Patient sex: F
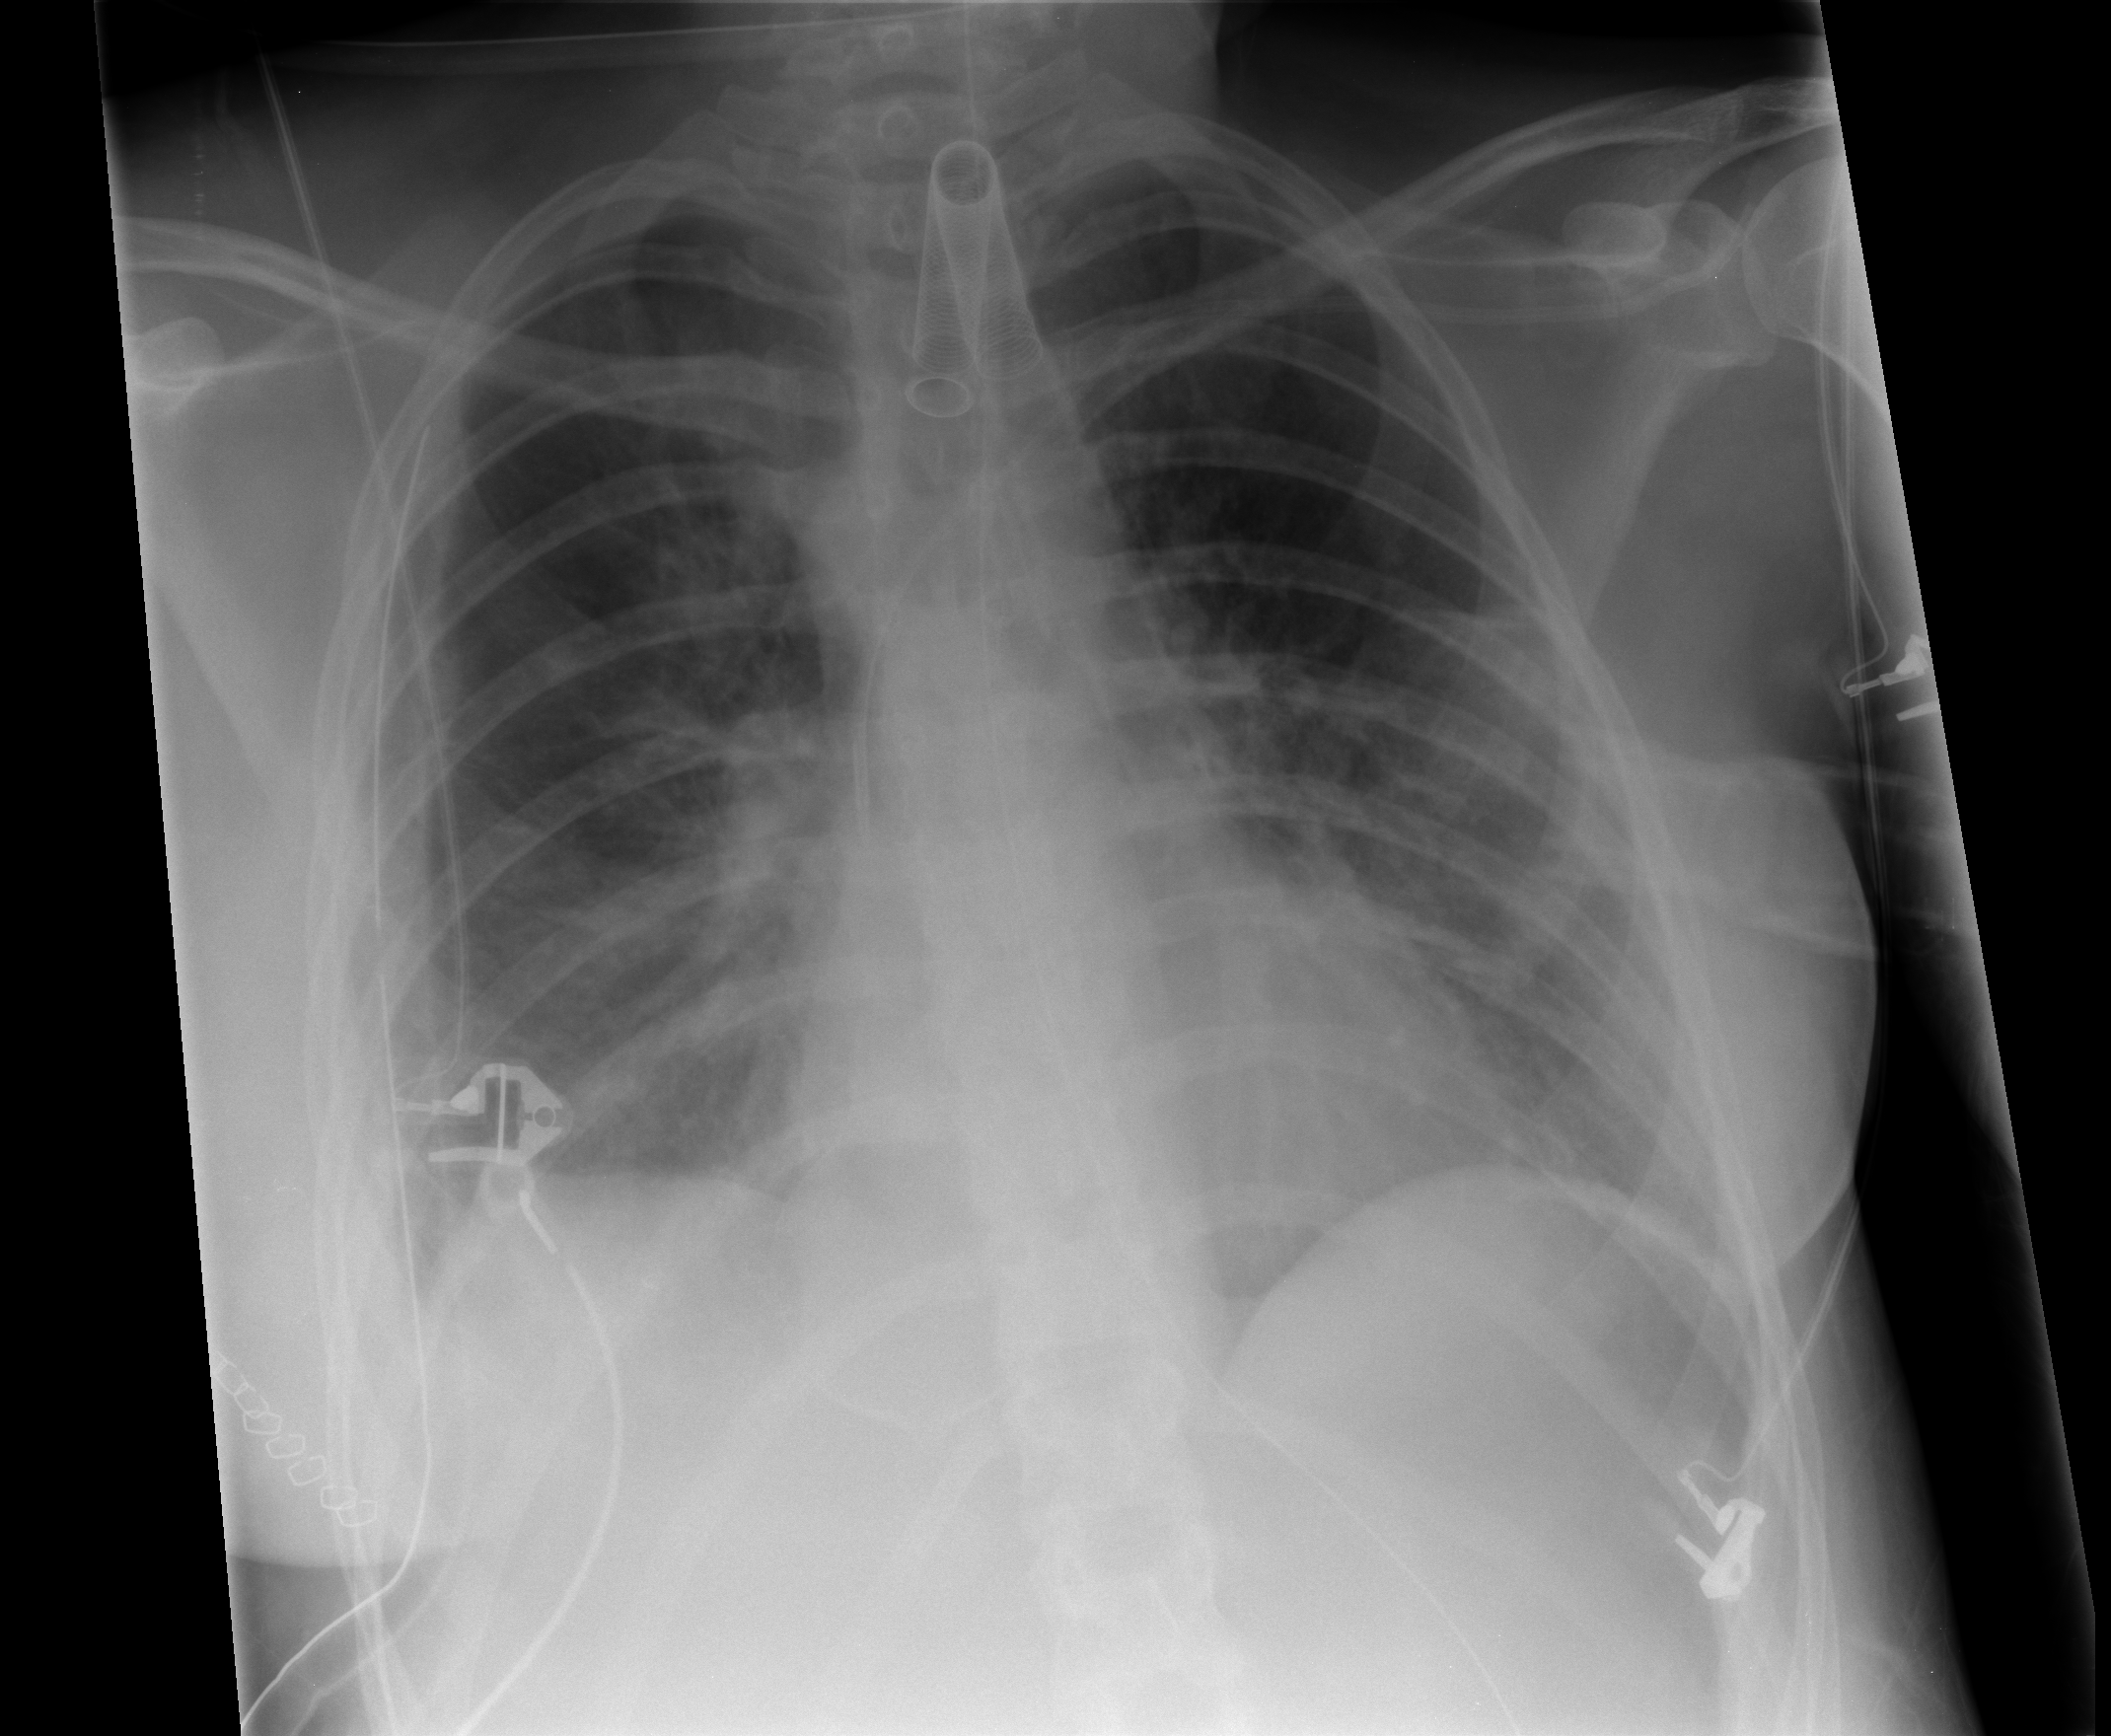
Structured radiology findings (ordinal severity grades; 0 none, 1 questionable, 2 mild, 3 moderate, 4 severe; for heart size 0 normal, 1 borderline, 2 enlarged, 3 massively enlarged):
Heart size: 0
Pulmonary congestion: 0
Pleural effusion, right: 0
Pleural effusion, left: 0
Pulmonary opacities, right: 2
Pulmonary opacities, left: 2
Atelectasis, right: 2
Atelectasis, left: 1